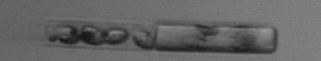
Label: Guinardia_delicatula_TAG_internal_parasite